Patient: sex F, age 56
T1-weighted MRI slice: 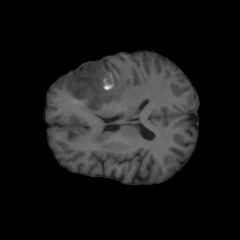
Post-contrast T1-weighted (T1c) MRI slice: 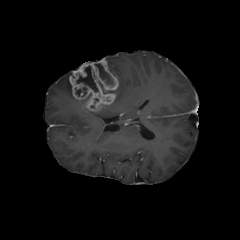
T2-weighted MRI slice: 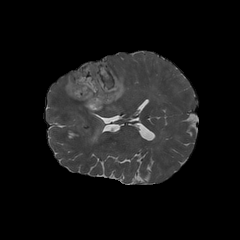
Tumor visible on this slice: yes
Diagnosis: Glioblastoma, IDH-wildtype
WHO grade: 4